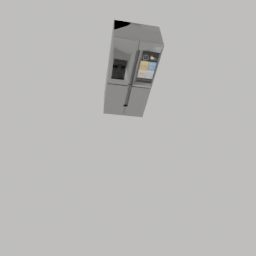
Label: appliances